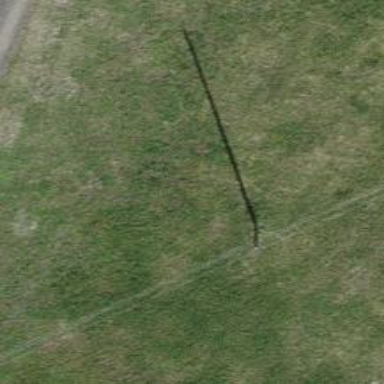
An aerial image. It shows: Minor power line.